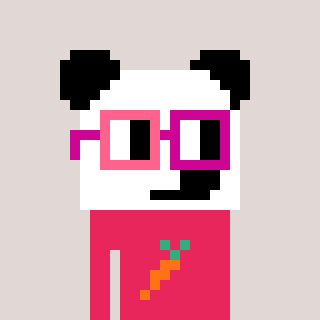
a pixel art character with square pink and red glasses, a panda-shaped head and a redpinkish-colored body on a warm background